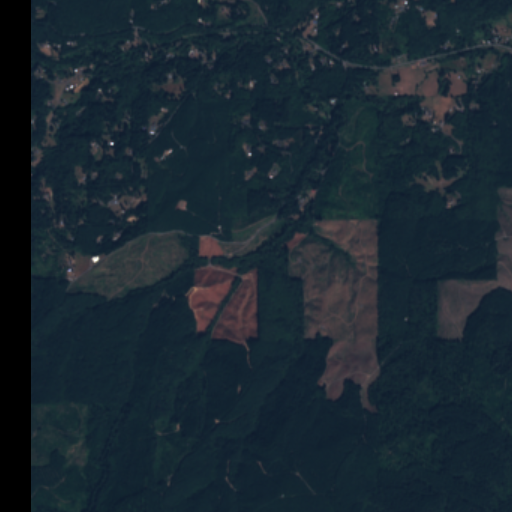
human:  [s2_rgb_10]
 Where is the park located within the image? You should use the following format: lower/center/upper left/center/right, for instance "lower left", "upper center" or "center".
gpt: The park is located in the upper right of the image.
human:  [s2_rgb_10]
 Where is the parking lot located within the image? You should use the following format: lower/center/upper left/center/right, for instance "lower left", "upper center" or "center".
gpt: The parking lot is located in the upper right of the image.
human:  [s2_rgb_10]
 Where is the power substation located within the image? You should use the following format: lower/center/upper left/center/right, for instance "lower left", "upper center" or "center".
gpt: The power substation is located in the upper center of the image.
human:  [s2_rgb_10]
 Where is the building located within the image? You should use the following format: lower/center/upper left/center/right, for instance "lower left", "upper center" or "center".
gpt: The building is located in the upper right of the image.
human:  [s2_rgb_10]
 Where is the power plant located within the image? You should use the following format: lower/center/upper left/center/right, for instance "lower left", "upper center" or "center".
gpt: There is no power plant in the image.